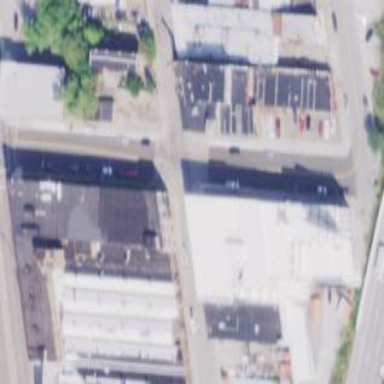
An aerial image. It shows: Industrial building.